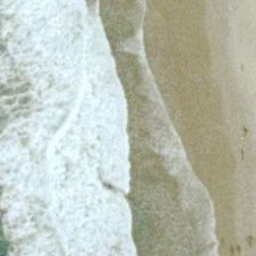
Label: beach